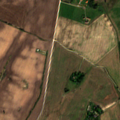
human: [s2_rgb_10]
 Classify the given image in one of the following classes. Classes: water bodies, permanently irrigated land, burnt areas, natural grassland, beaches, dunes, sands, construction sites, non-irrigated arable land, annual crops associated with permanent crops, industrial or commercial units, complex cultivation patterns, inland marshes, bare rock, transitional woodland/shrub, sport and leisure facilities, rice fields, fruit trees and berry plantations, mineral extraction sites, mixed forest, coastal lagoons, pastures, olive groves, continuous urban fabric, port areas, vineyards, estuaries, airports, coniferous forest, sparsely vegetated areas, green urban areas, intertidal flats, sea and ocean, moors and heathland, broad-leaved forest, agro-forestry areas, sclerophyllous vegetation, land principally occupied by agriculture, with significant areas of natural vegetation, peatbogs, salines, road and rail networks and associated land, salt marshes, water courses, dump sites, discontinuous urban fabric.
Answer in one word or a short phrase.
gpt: non-irrigated arable land, land principally occupied by agriculture, with significant areas of natural vegetation